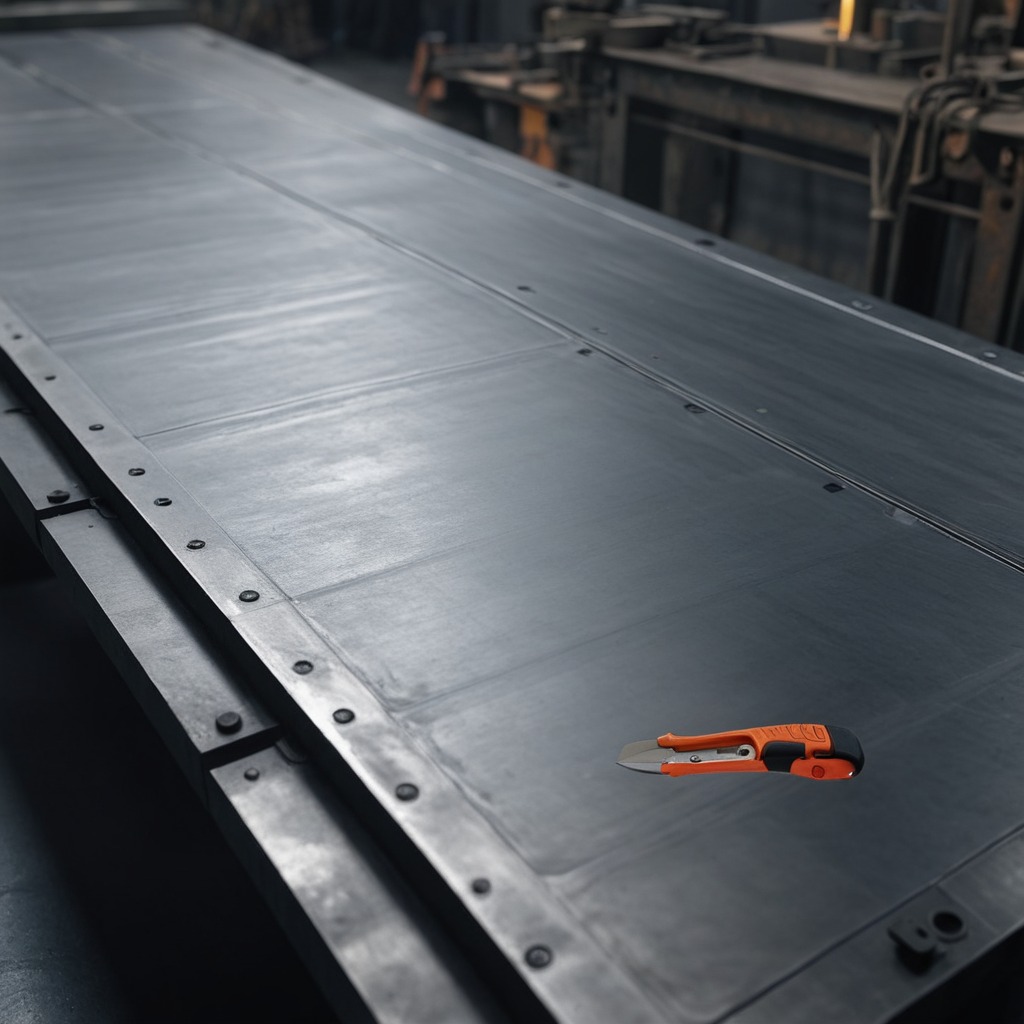
A utility knife is lying on a cold steel table in a mining workshop.